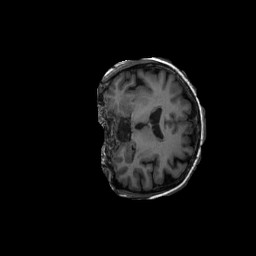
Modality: T1w
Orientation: coronal
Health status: ill
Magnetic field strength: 3 T